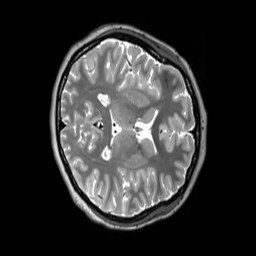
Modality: T2w
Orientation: axial
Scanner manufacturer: siemens
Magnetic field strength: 3 T
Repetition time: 3.2 s
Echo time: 0.406 s